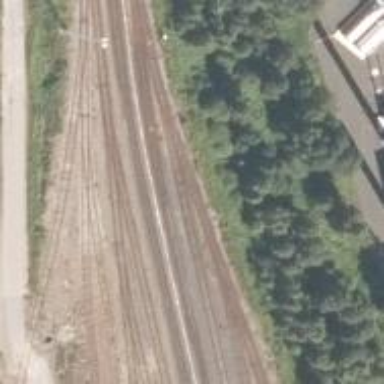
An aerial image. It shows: Wedge is used for the railway derail.